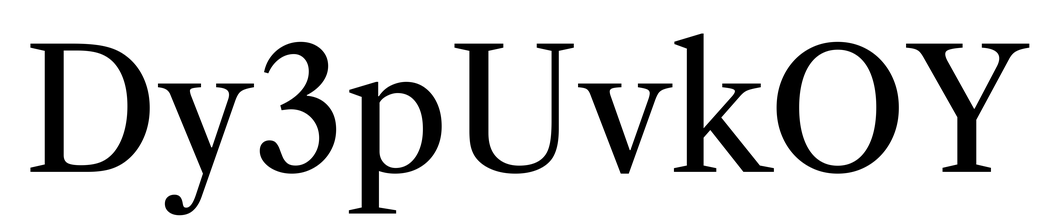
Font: LibreCaslonText_Regular